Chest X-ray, AP view. Patient: 36 years old, sex M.
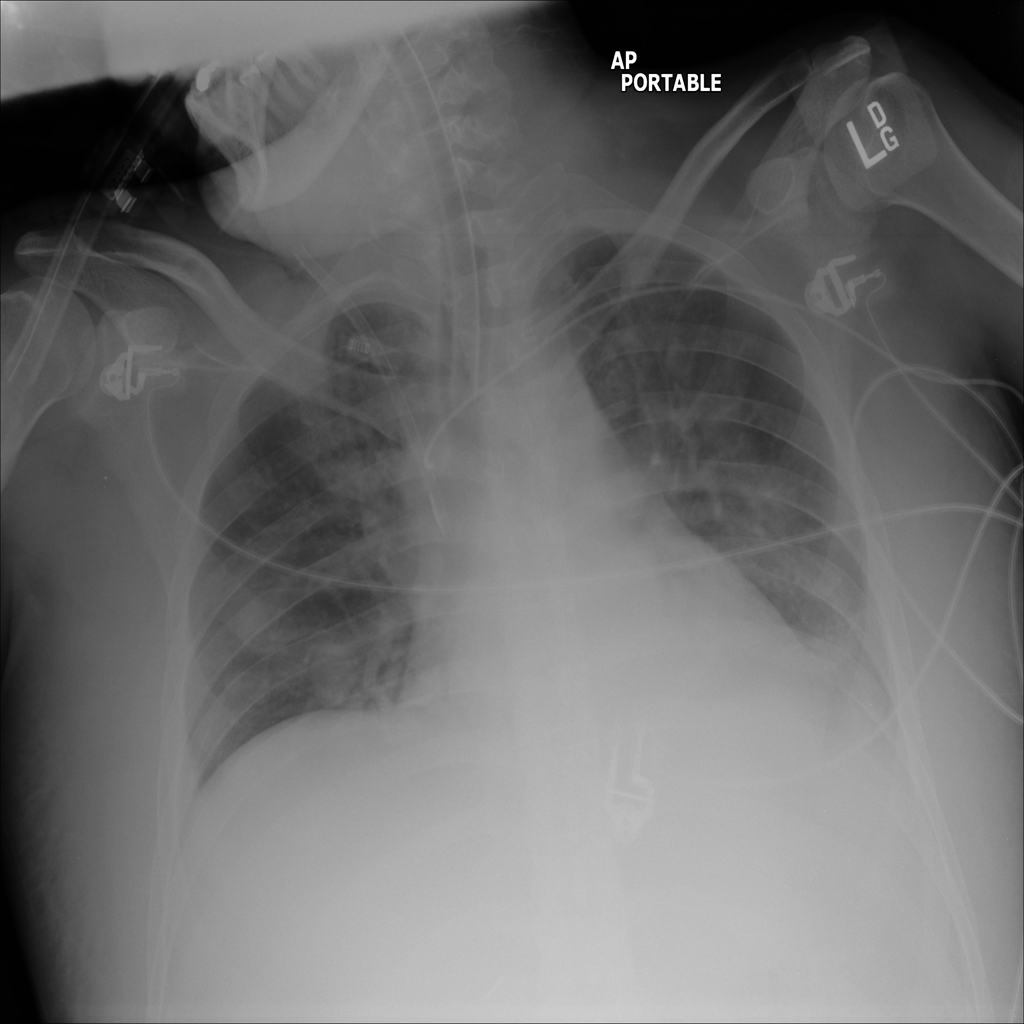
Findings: Consolidation